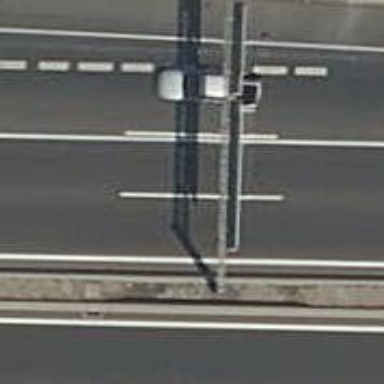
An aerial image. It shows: Motorway junction.